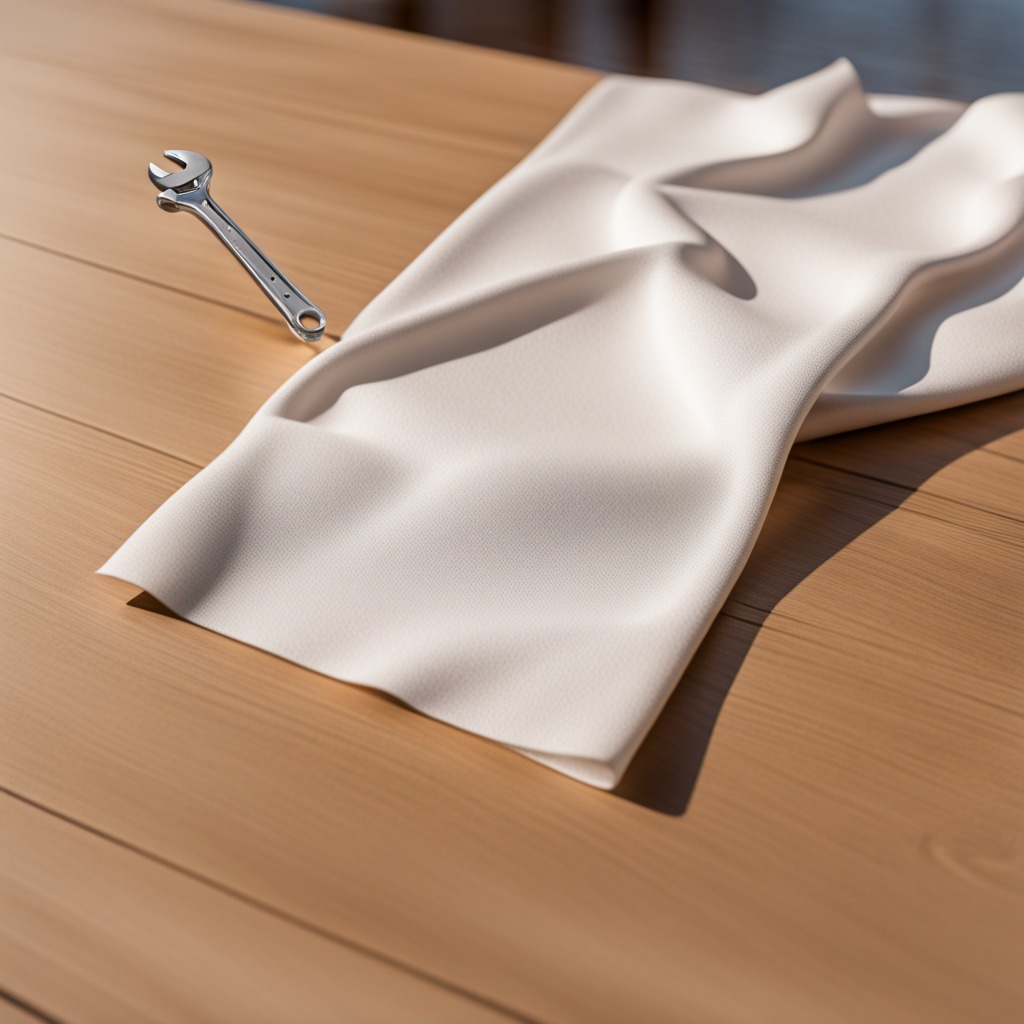
A wrench is lying on the wooden table in the outdoor workshop.